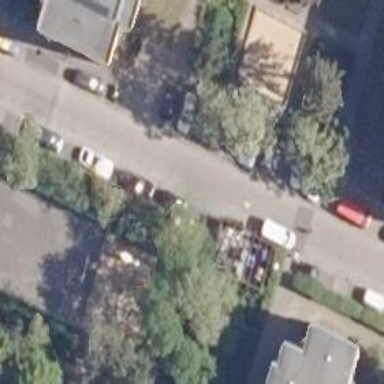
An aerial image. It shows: Footway along the road.